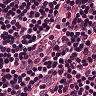
Metastatic tissue present: no